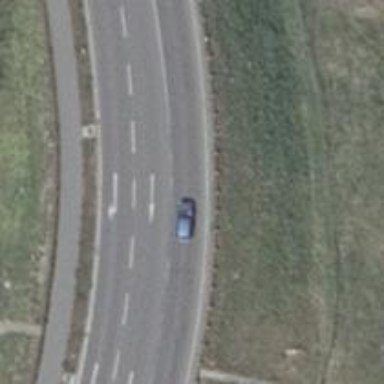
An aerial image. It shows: Secondary road with asphalt surface.